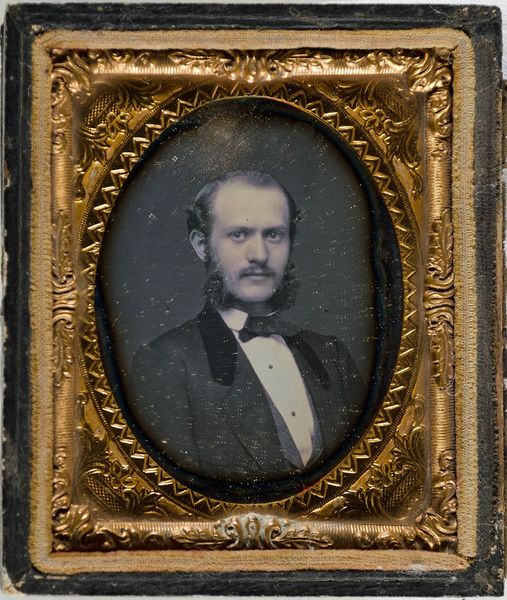
Titel: Porträt eines Mannes
Standort: Hamburg
Institution: Museum für Kunst und Gewerbe Hamburg
Schlagwörter: mann, bart, brustbild, dreiviertelansicht, foto, fotografie, photographie, photo, etui, lichtbild, daguerreotypie, bildwerke, angewandte und bildende kunst, hessische systematik, porträtfotografie, porträtphotographie